Question: I'm getting started with Leanback support for our app.
As per UI requirements I need to add multiple list rows corresponding to each header, it's exactly like what Youtube App does on Android TV. Default seems to be rendering only one list row and its header. Is there any presenter that supports multiple list rows? I'm thinking on the lines creating a custom presenter with RowsFragment embedded in each item, correct me if my approach is wrong.
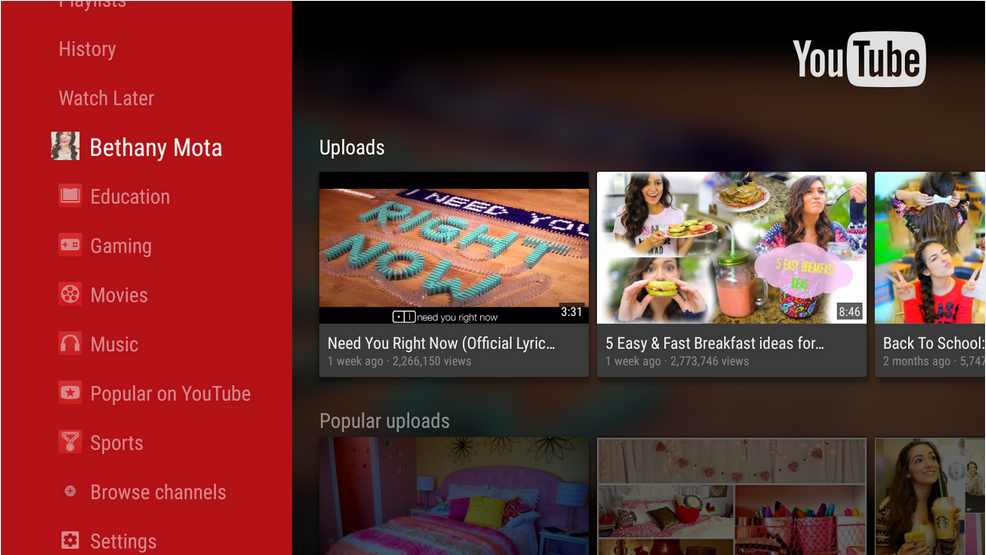
Answer: The Leanback team has recently added in support for multiple 'ListRow's for one 'HeaderItem' in version '24.0.0' of the library. It allows you to supply a 'RowsFragment' that maps to the 'HeaderItem'. You can see an example of it in their <URL> is the file where they provide an example.
There is a new 'PageRowFragmentFactory' that you will need in your 'BrowseFragment' which specifies which Fragments map to which 'HeaderItem's. Like so:
'''
@Override
public Fragment createFragment(Object rowObj) {
Row row = (Row)rowObj;
mBackgroundManager.setDrawable(null);
if (row.getHeaderItem().getId() == HEADER_ID_1) {
return new SampleFragmentA();
} else if (row.getHeaderItem().getId() == HEADER_ID_4) {
return new WebViewFragment();
}
throw new IllegalArgumentException(String.format("Invalid row %s", rowObj));
}
'''
You can just have the above method return an instance of a 'RowsFragment' and now you'll have the 'RowsFragment' which contains multiple 'ListRow's map to just one 'HeaderItem'.
As of right now you can get access to this goodness through version 24.0.0 of Leanback with the below line in your gradle file:
'''
compile 'com.android.support:leanback-v17:24.0.0
'''
You might get a warning, but for now it can be safely ignored.
There is also a ton of other really cool stuff in version '24.0.0' of Leanback like snazzy transition animations and cleaner APIs. It can all be found in that sample project I linked above. There is also a <URL> which covers more of the additions.